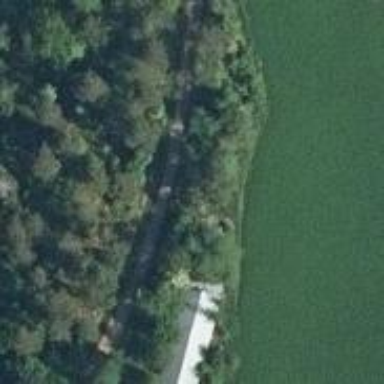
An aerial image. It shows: Driveway.